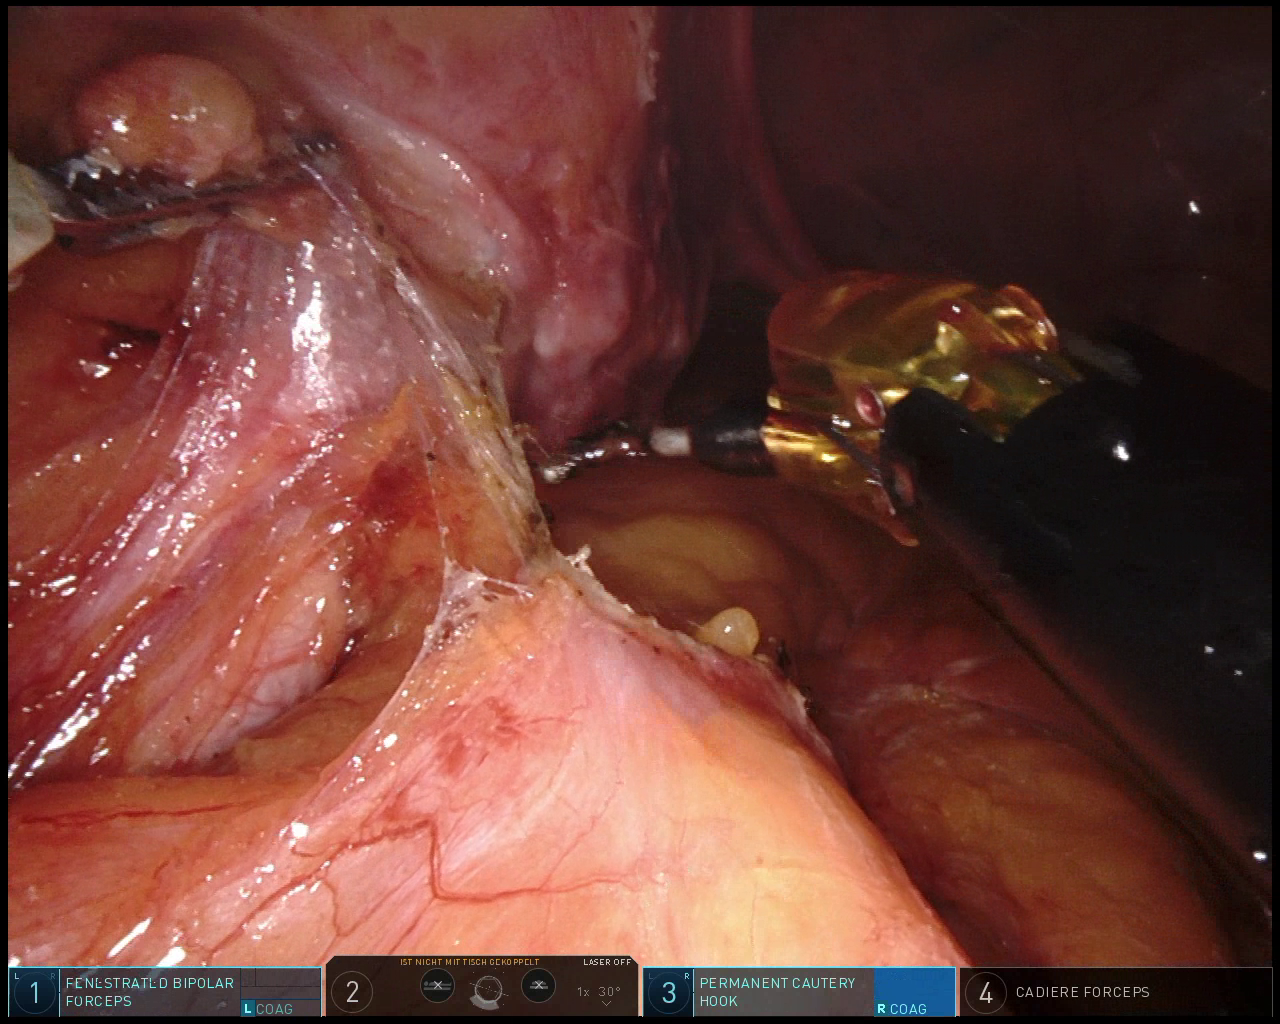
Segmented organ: ureter
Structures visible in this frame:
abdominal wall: no
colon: no
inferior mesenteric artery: no
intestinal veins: no
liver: no
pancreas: no
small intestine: no
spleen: no
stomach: no
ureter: yes
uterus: yes
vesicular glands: no